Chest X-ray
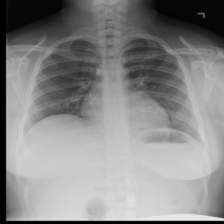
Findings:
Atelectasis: negative
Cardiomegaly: negative
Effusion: negative
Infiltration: negative
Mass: negative
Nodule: negative
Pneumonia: negative
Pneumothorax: negative
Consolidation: negative
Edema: negative
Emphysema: negative
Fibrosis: negative
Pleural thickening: negative
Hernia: negative